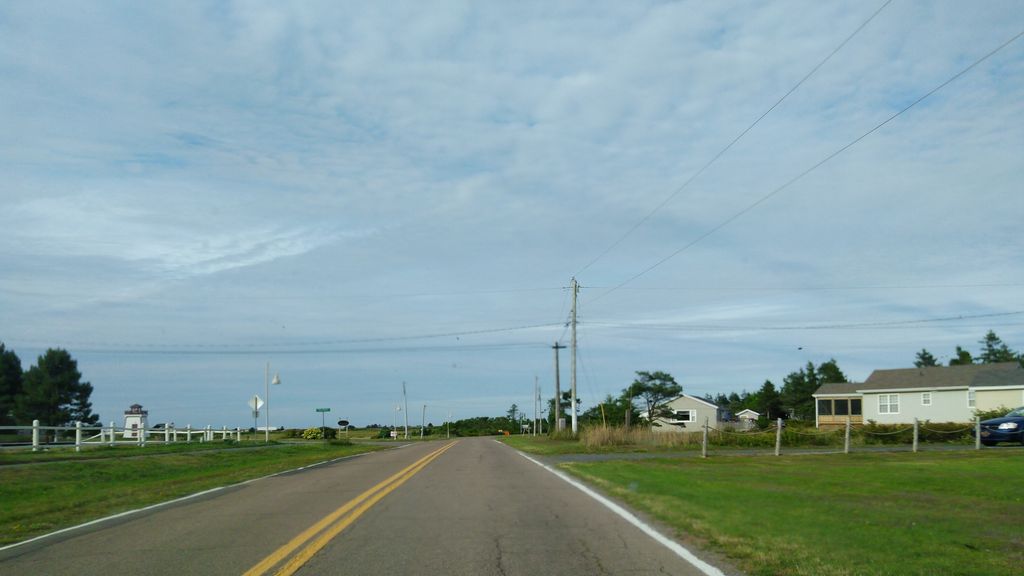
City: charlottetown